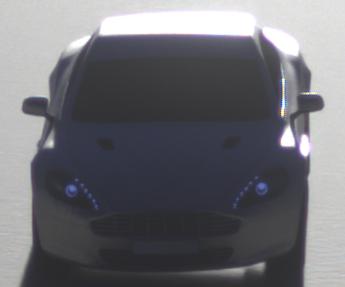
Make: Aston Martin
Model: Rapide
Detailed model: Rapide
Model produced from: 2010/03
Model produced until: 2013/07
Doors: 5
Color: white
Road condition: dry road
Daytime: sunrise or sunset
Contrast: high contrast